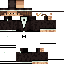
A male human skin with dark skin, wearing brown bald dressed in a black suit and black pants, featuring a closed mouth.